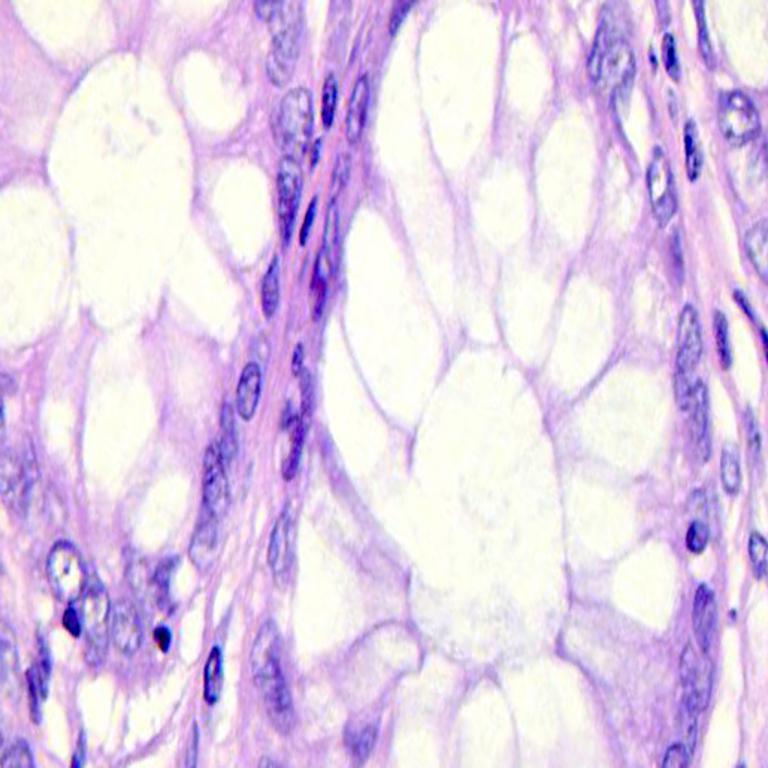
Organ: colon
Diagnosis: benign